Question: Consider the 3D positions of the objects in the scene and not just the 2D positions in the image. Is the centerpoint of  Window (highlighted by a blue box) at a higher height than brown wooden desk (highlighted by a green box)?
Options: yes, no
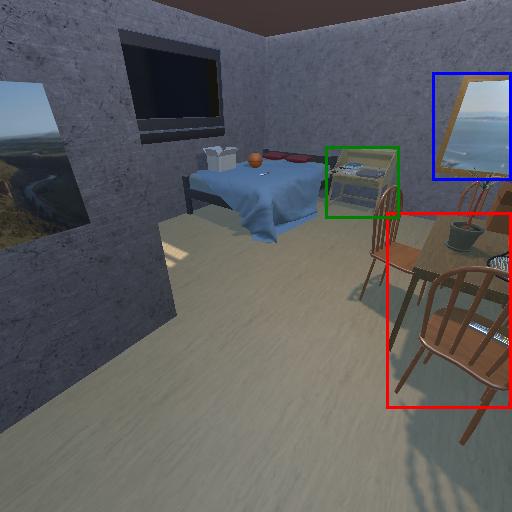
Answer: yes